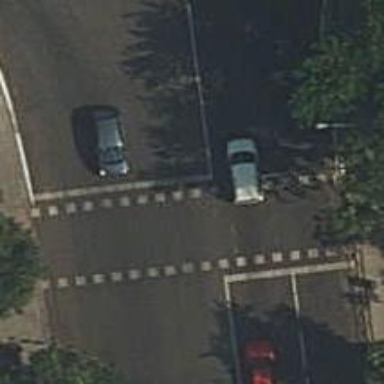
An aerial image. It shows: Road with traffic signals at the crossing.